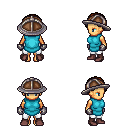
a pixel art fantasy rpg character, female body template, human, tanned skin, teal tunic, white pants, brown parted hairstyle, chain helm, metal gloves, maroon shoes, four views (front, back, left, right), 2x2 character sprite sheet, small pixel art, hard edges, no anti-aliasing